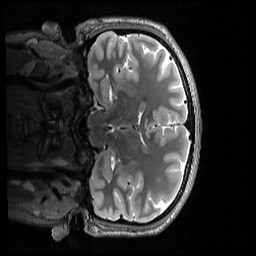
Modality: T2w
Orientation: coronal
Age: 18
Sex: male
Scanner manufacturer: siemens
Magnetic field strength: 3 T
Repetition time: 3.2 s
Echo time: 0.565 s